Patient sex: M
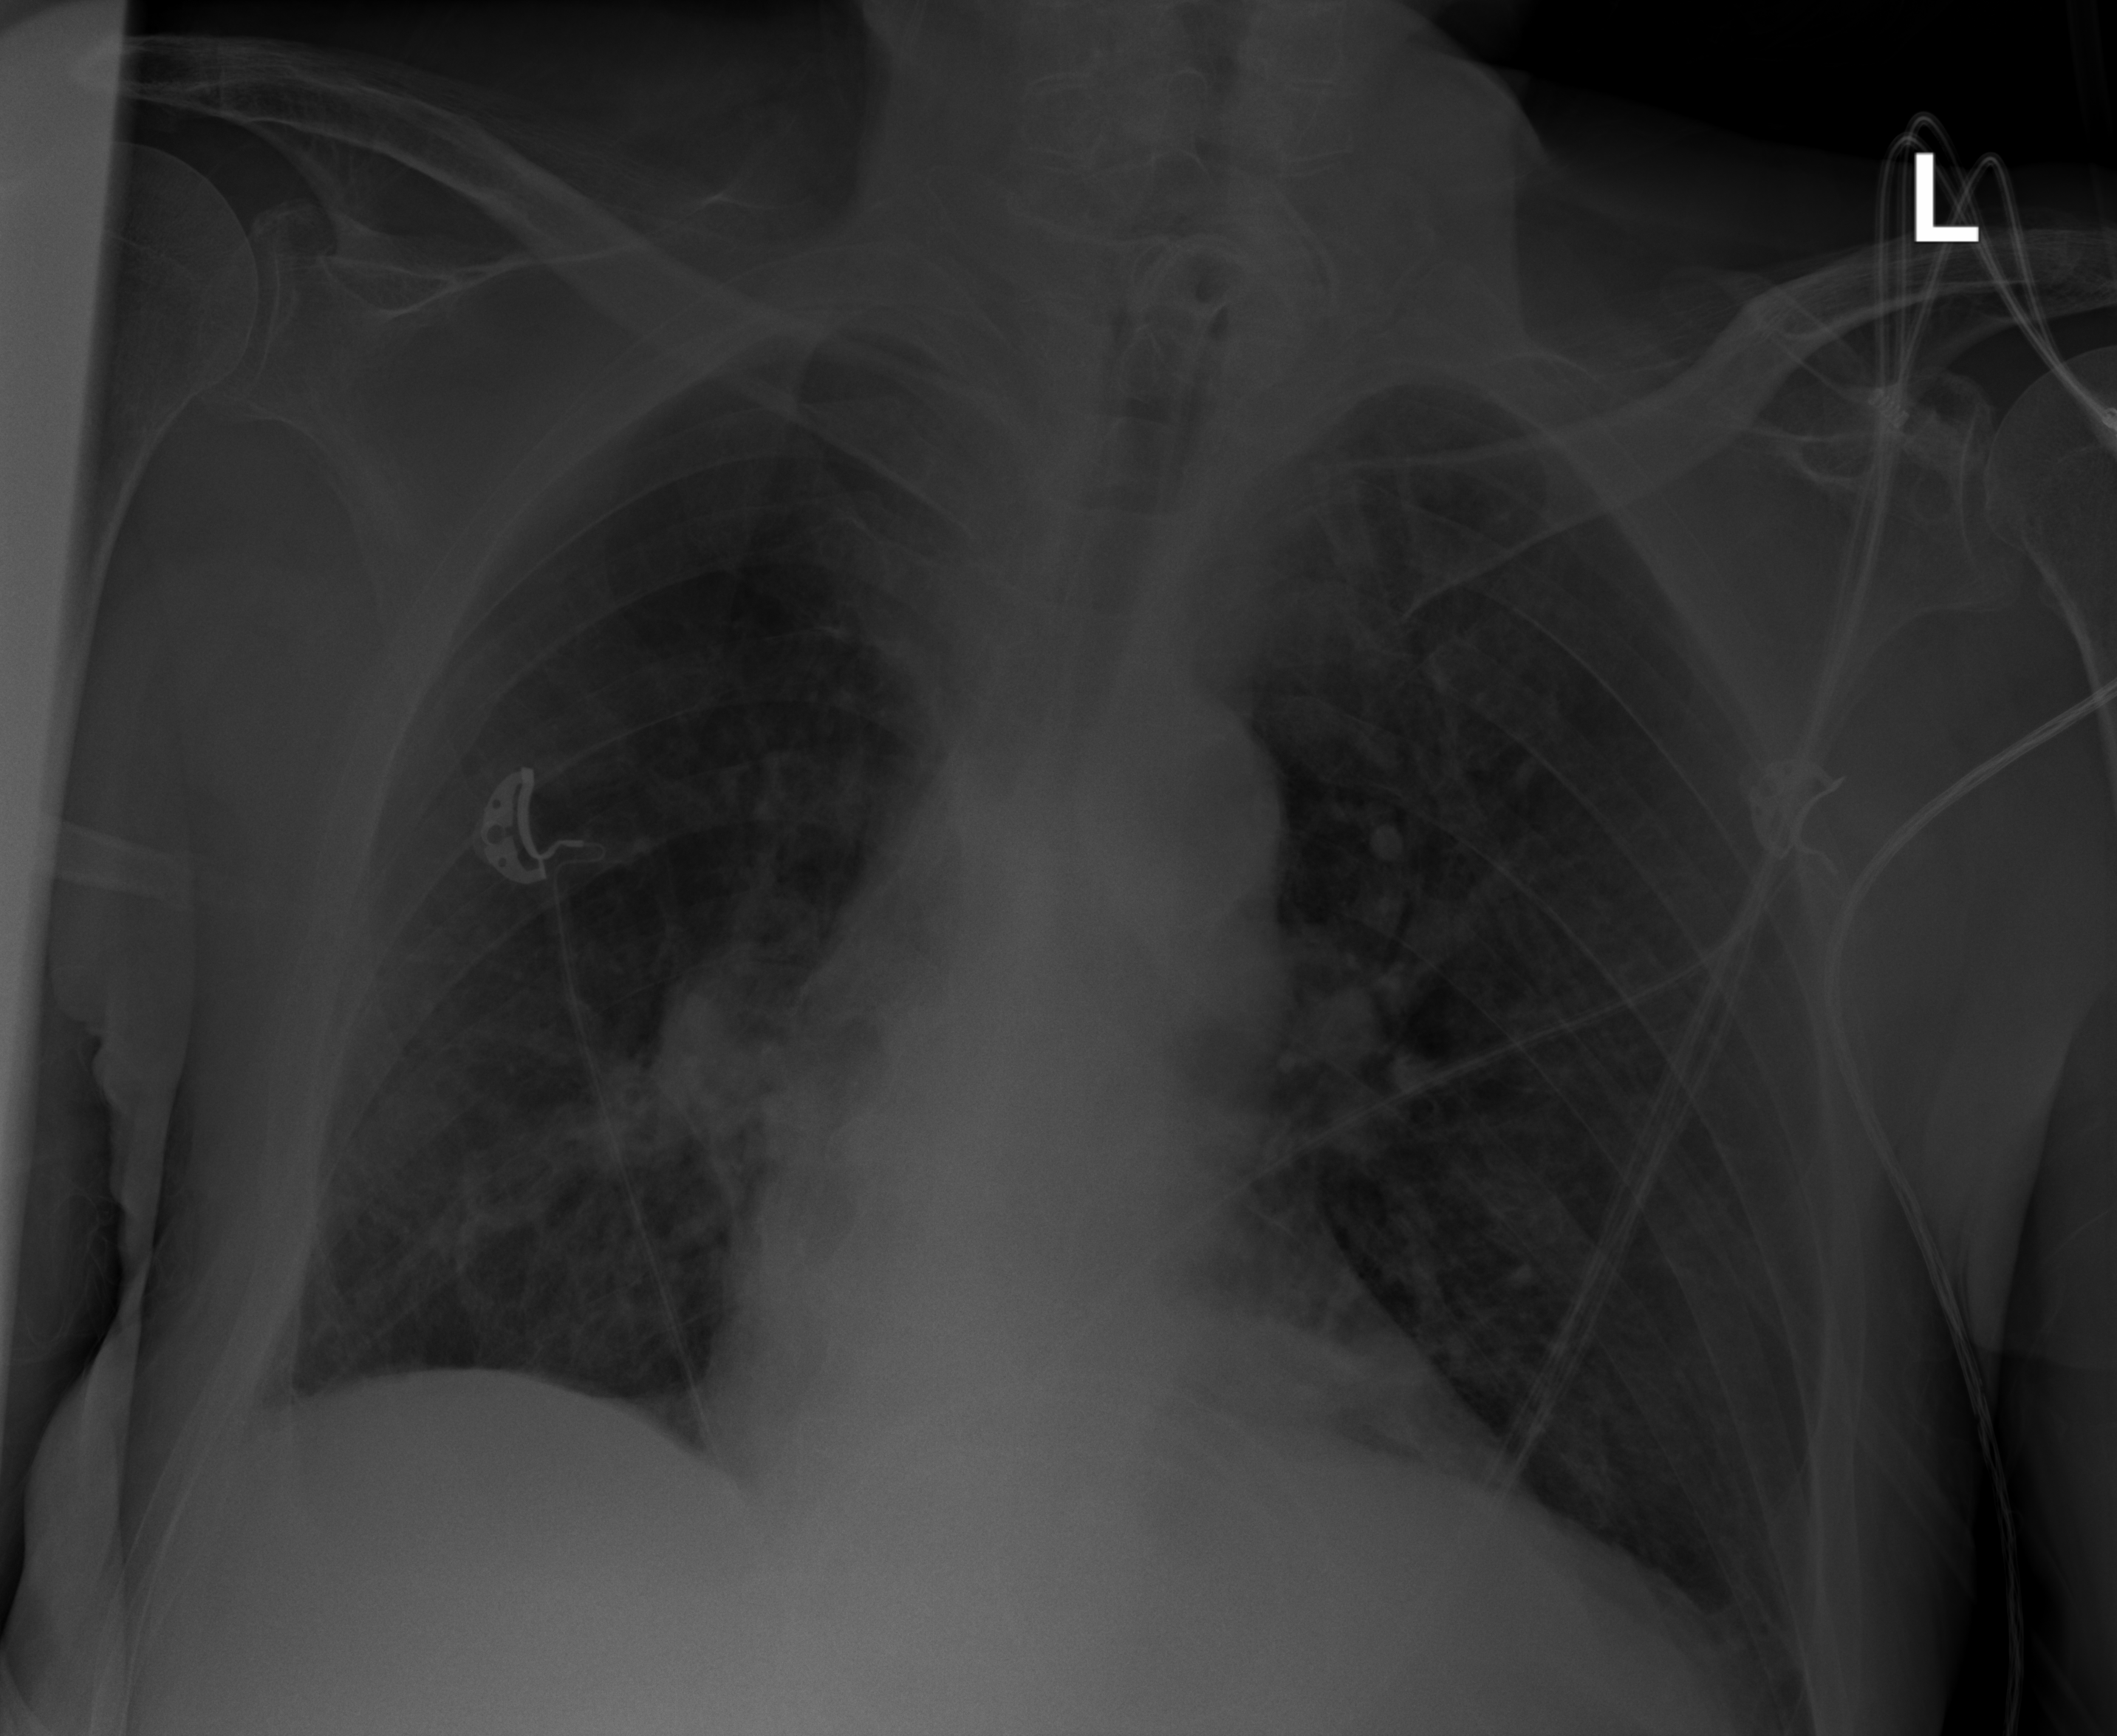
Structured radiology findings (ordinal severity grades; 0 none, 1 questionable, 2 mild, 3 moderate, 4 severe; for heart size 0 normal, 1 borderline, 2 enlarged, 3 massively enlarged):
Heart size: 0
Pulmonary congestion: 2
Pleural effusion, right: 2
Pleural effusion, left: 2
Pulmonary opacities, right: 1
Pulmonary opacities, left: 1
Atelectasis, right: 2
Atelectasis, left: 2